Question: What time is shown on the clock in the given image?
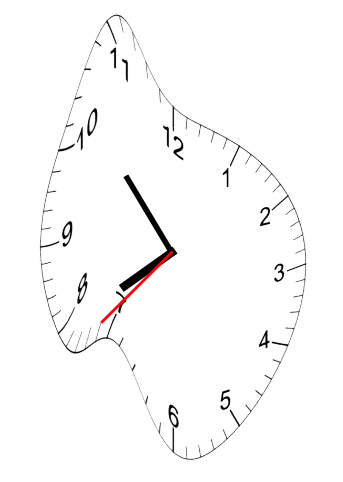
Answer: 07:52:37